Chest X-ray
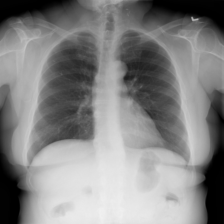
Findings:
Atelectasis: negative
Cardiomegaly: negative
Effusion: negative
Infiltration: negative
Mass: negative
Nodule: negative
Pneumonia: negative
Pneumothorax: negative
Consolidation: negative
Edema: negative
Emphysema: negative
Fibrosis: negative
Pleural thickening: negative
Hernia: negative